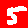
Digit: 5